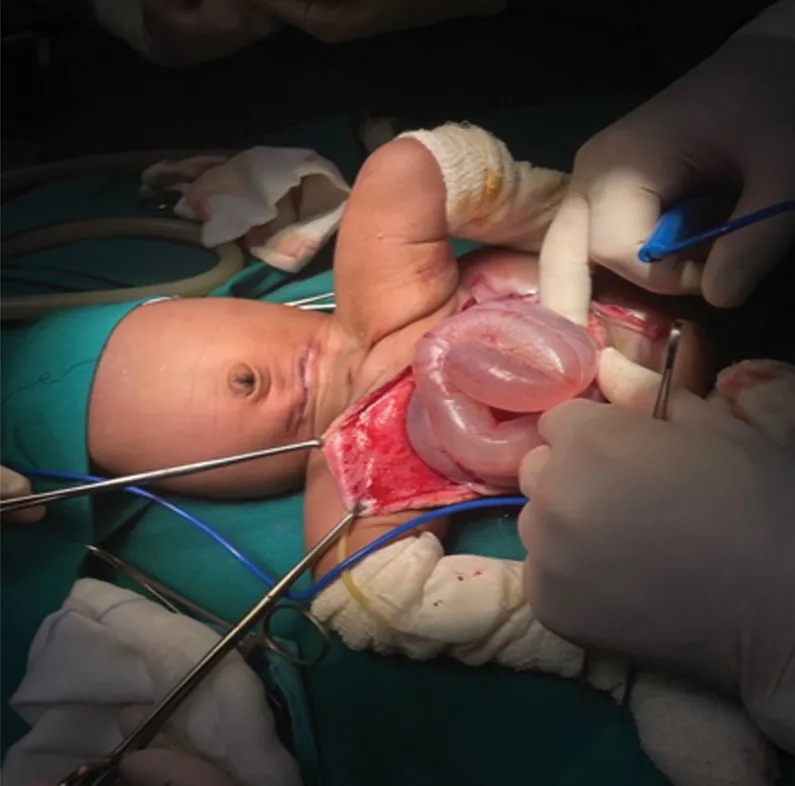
Intraoperative cystic rupture revealed bowel content.
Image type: medical_photograph (other_medical_photograph)